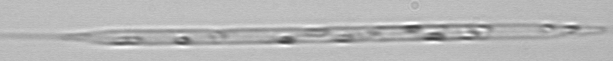
Label: Rhizosolenia